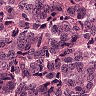
Metastatic tissue present: yes